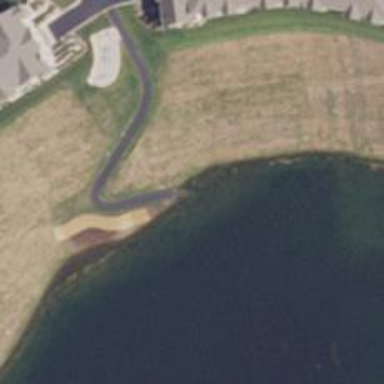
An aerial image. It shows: Slipway on leisure land.